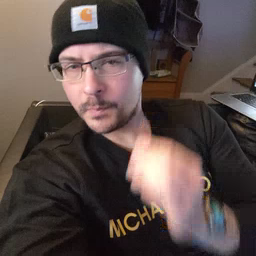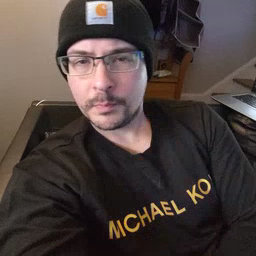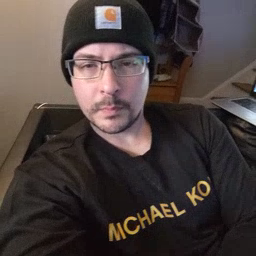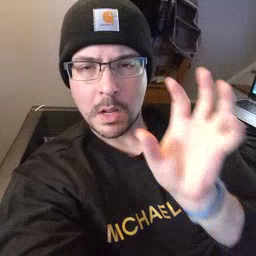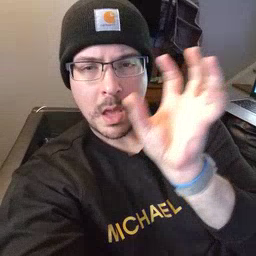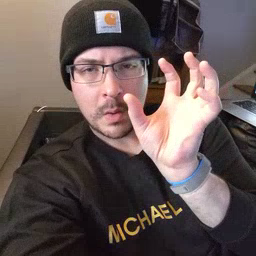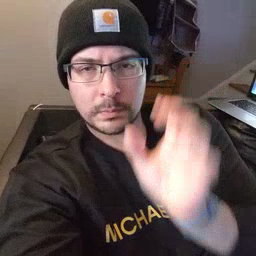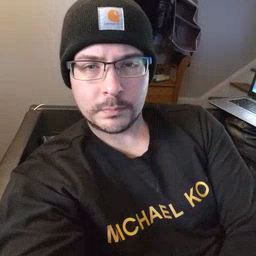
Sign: cloud